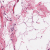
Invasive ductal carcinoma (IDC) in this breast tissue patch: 0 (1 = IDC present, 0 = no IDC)